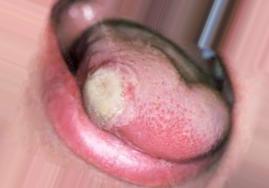
Condition: Mouth Ulcer